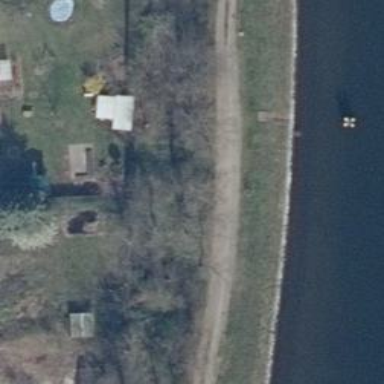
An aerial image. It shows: Driveway with compacted surface.